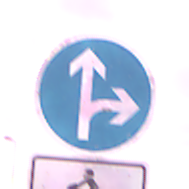
Verkehrszeichen: VorgeschriebeneFahrtrichtungGeradeausOderRechts
Zusatzzeichen unten: EinspurigeFahrzeugeFrei3
Umgebung: Outdoor, Urban
Tageszeit: SunriseSunset
Wetter: PartlyCloudy
Licht: Natural
Jahreszeit: NotSpecified
Kontrast: MediumContrast